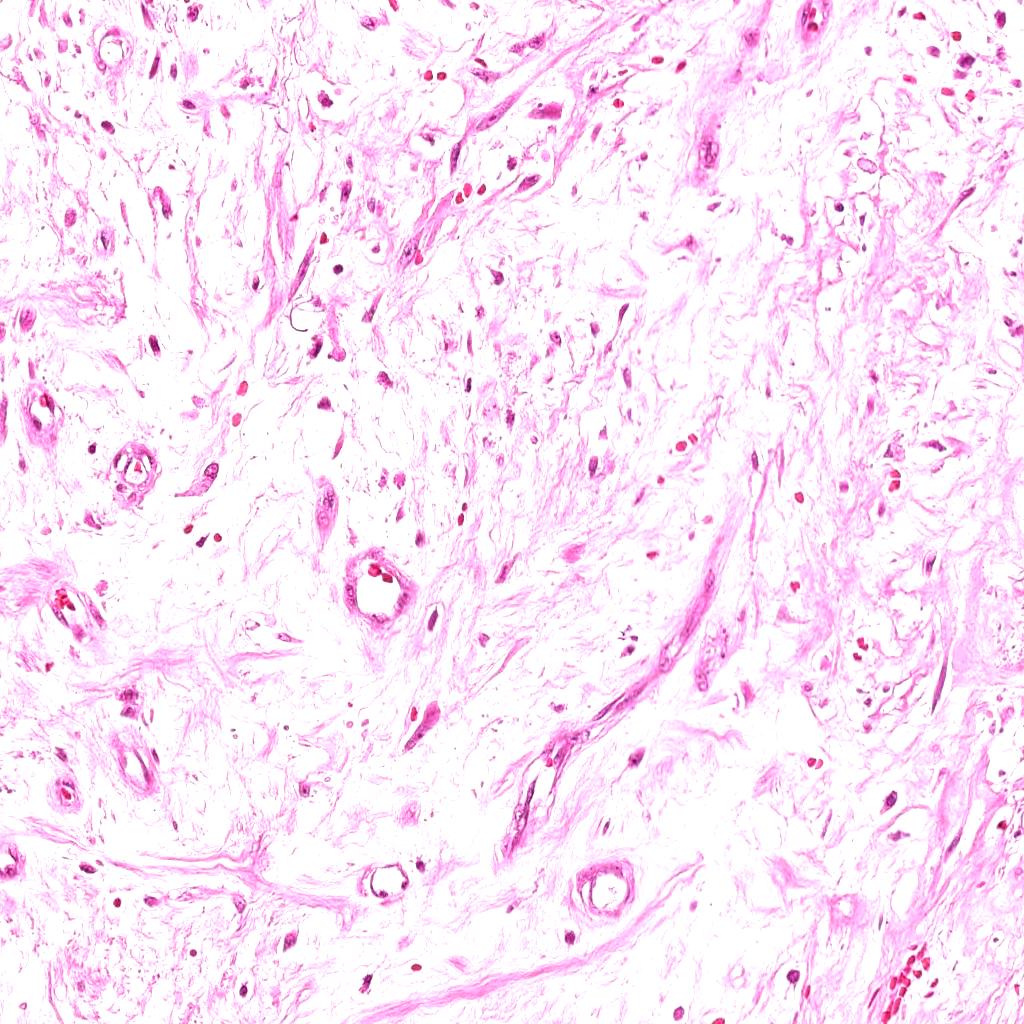
Label: Non-Viable-Tumor